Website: walmart
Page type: address-validator
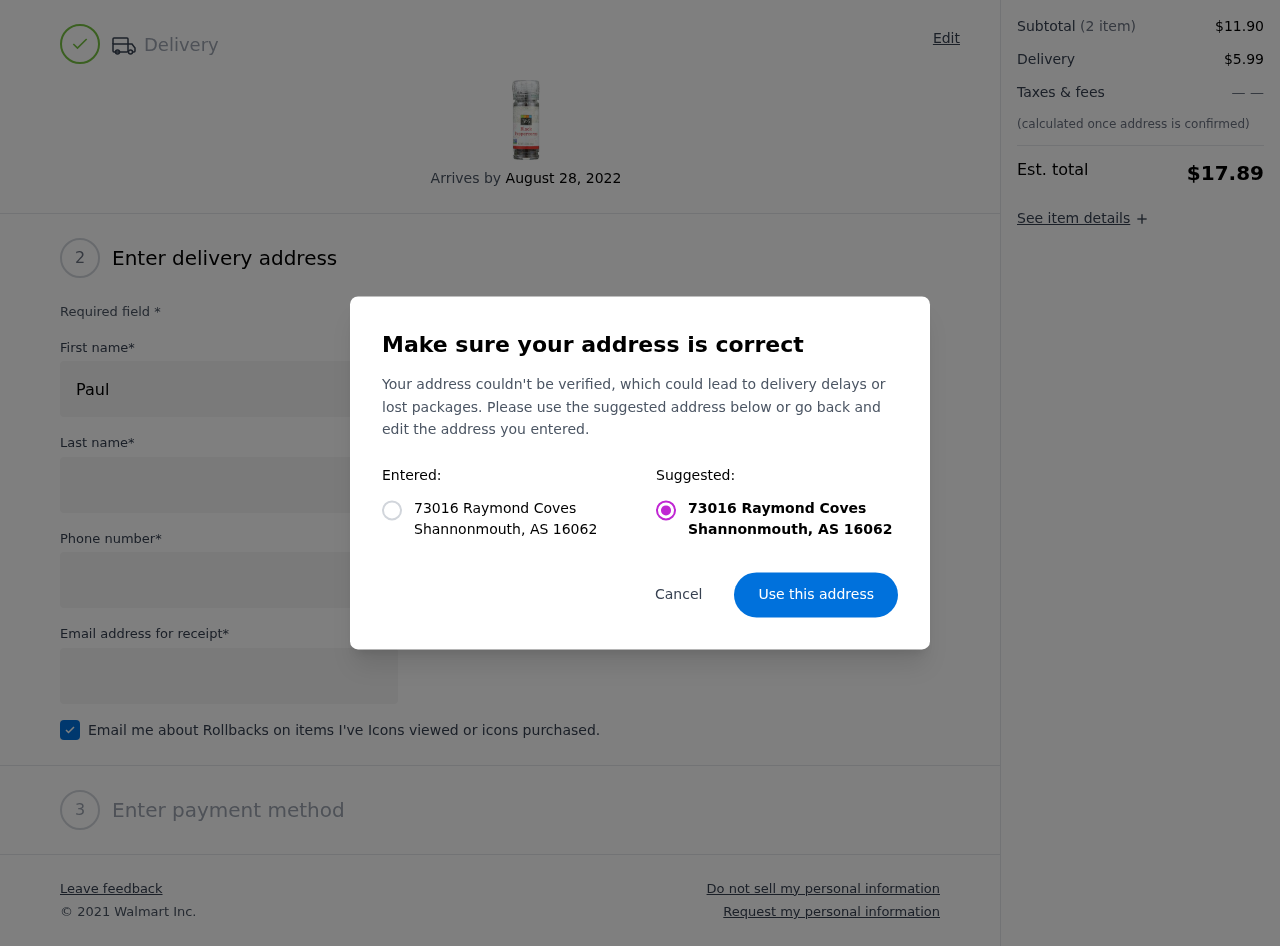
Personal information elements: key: PII_CITY
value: Shannonmouth
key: PII_POSTCODE
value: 16062
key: PII_STATE_ABBR
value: AS
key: PII_STREET
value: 73016 Raymond Coves
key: PII_FIRSTNAME
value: Paul
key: PII_LASTNAME
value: Mckinney
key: PII_STREET2
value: Suite 931
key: PII_PHONE
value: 2733241124
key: PII_EMAIL
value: paul_mckinney@hotmail.com
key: PII_STATE
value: AS
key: PII_POSTCODE_FULL
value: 16062
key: PII_POSTCODE_NUMERIC
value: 16062
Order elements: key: ORDER_DELIVERY_DATE
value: August 28, 2022
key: ORDER_SUBTOTAL
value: $11.90
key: ORDER_SHIPPING_COST
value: $5.99
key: ORDER_TOTAL
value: $17.89